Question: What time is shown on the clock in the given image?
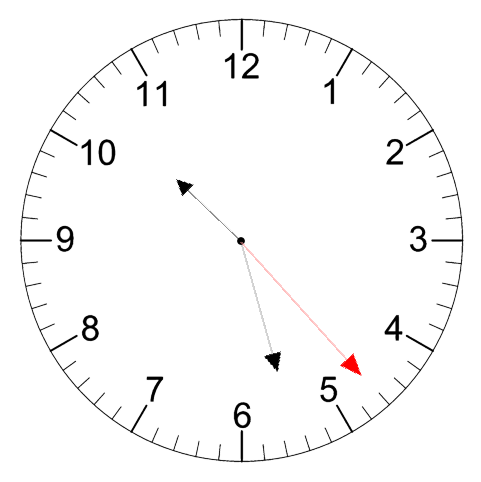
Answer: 10:27:23